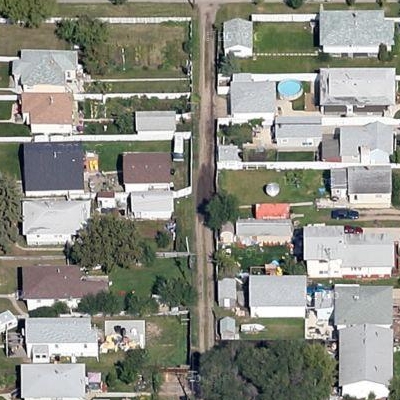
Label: Resident